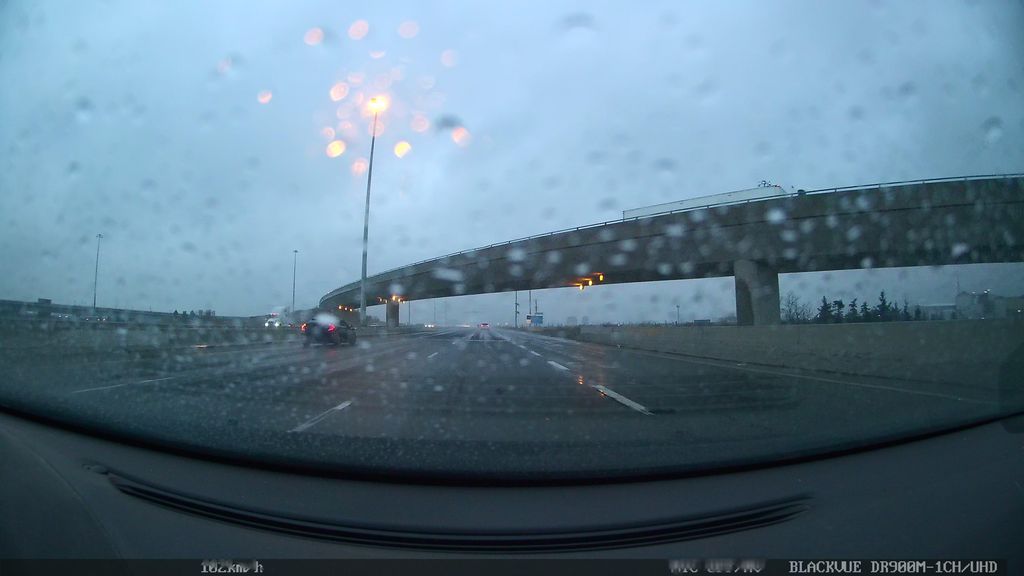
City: toronto